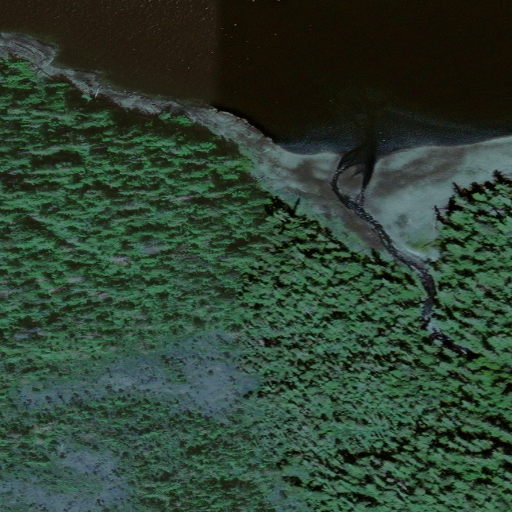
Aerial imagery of cape in Alaska named Short Point containing only unknown